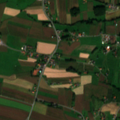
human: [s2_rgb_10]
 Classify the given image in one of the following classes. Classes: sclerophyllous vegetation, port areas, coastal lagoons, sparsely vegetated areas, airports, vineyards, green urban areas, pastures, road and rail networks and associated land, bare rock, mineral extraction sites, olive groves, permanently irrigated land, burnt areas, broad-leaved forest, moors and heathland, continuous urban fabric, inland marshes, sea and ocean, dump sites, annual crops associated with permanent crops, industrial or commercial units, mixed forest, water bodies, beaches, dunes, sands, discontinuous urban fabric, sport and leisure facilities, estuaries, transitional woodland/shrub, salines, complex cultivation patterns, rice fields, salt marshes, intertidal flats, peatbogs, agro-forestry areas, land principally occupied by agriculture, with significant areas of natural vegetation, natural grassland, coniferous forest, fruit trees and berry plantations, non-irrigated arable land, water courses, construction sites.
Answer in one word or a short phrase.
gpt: discontinuous urban fabric, non-irrigated arable land, complex cultivation patterns